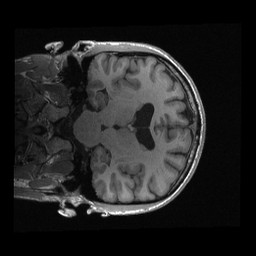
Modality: T1w
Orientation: coronal
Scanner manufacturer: siemens
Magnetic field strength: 3 T
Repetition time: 2.3 s
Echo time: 0.00285 s